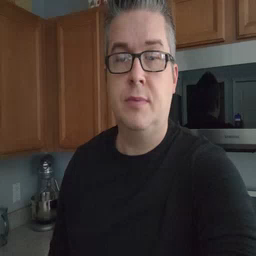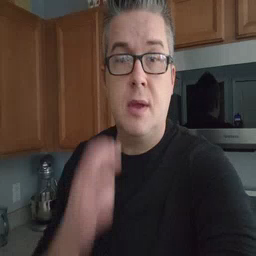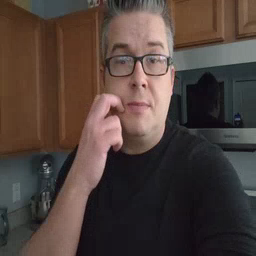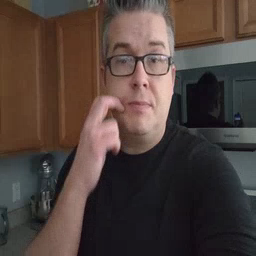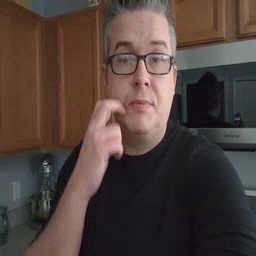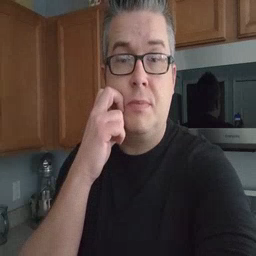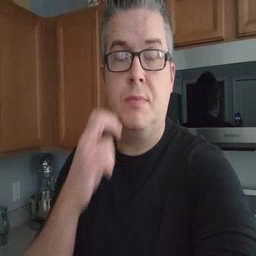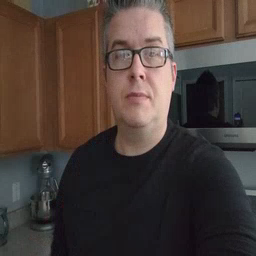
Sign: gum